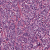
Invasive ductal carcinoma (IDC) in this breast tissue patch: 1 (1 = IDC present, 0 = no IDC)